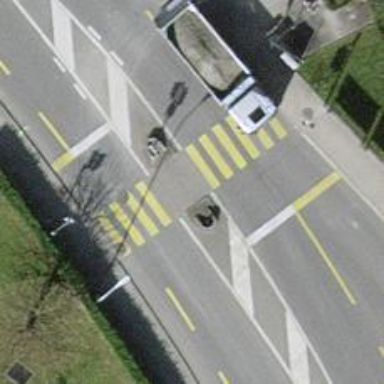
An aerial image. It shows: Crossing with traffic signals.